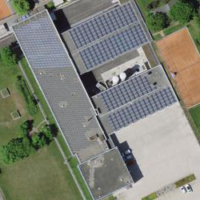
EUNIS habitat code: 53
Species observed at this site:
Lophophanes cristatus